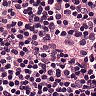
Metastatic tissue present: no